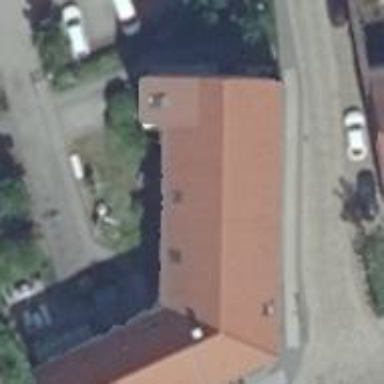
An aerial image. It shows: Nursing home building with gabled roof.